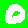
Digit: 0